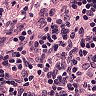
Metastatic tissue present: no